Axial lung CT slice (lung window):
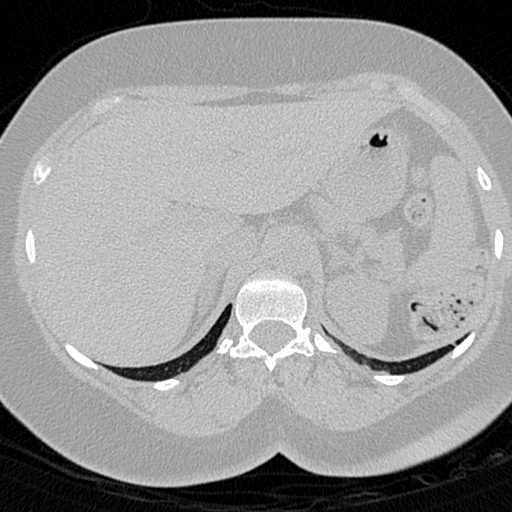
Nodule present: no